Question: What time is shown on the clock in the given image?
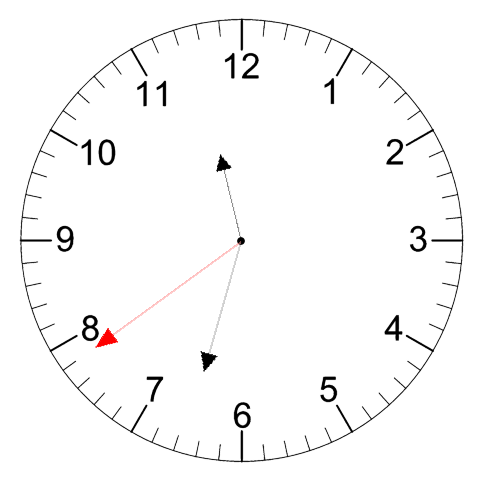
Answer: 11:32:39